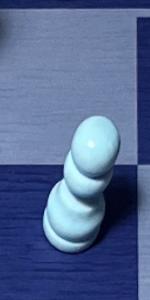
Label: Pawn_White